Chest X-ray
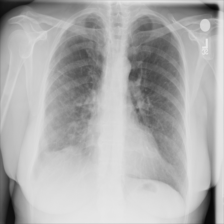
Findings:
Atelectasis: negative
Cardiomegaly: negative
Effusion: negative
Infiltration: negative
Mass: negative
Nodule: negative
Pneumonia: negative
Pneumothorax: negative
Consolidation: negative
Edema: negative
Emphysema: negative
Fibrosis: negative
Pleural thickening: negative
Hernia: negative